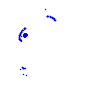
Particle: pion